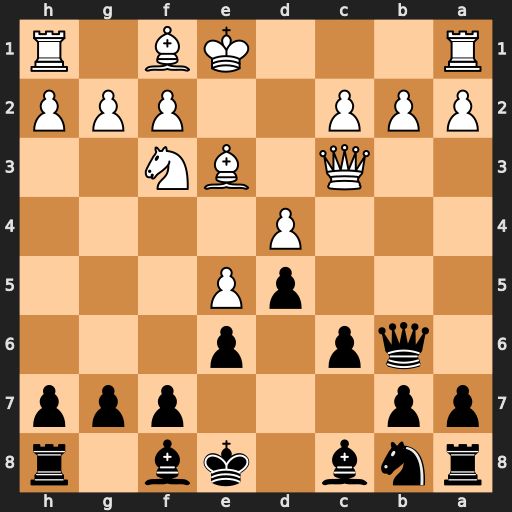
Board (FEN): rnb1kb1r/pp3ppp/1qp1p3/3pP3/3P4/2Q1BN2/PPP2PPP/R3KB1R
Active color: b
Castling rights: KQkq
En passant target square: -
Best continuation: Bb4 Bd2 Bxc3